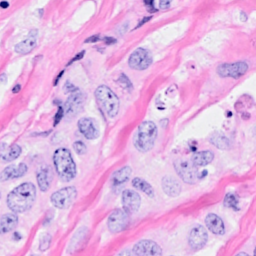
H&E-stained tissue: Breast